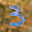
Label: 3